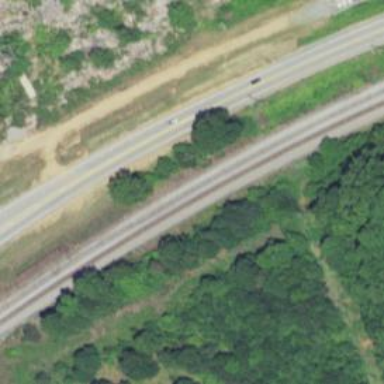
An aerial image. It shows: Railway track.